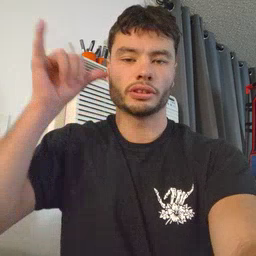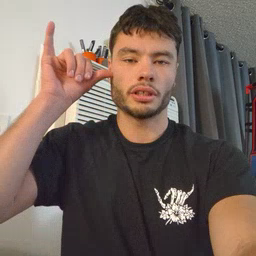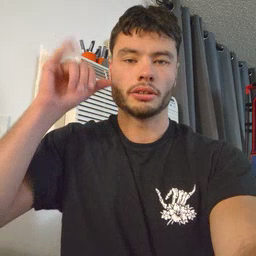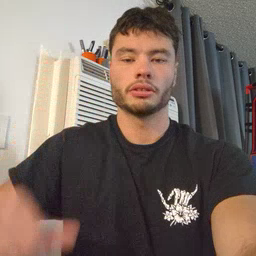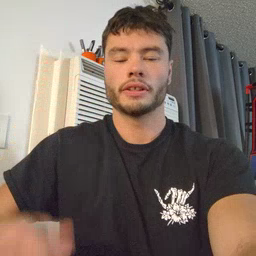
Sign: yesterday